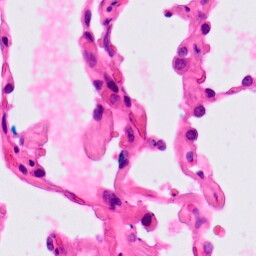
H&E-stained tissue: Lung